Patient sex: F
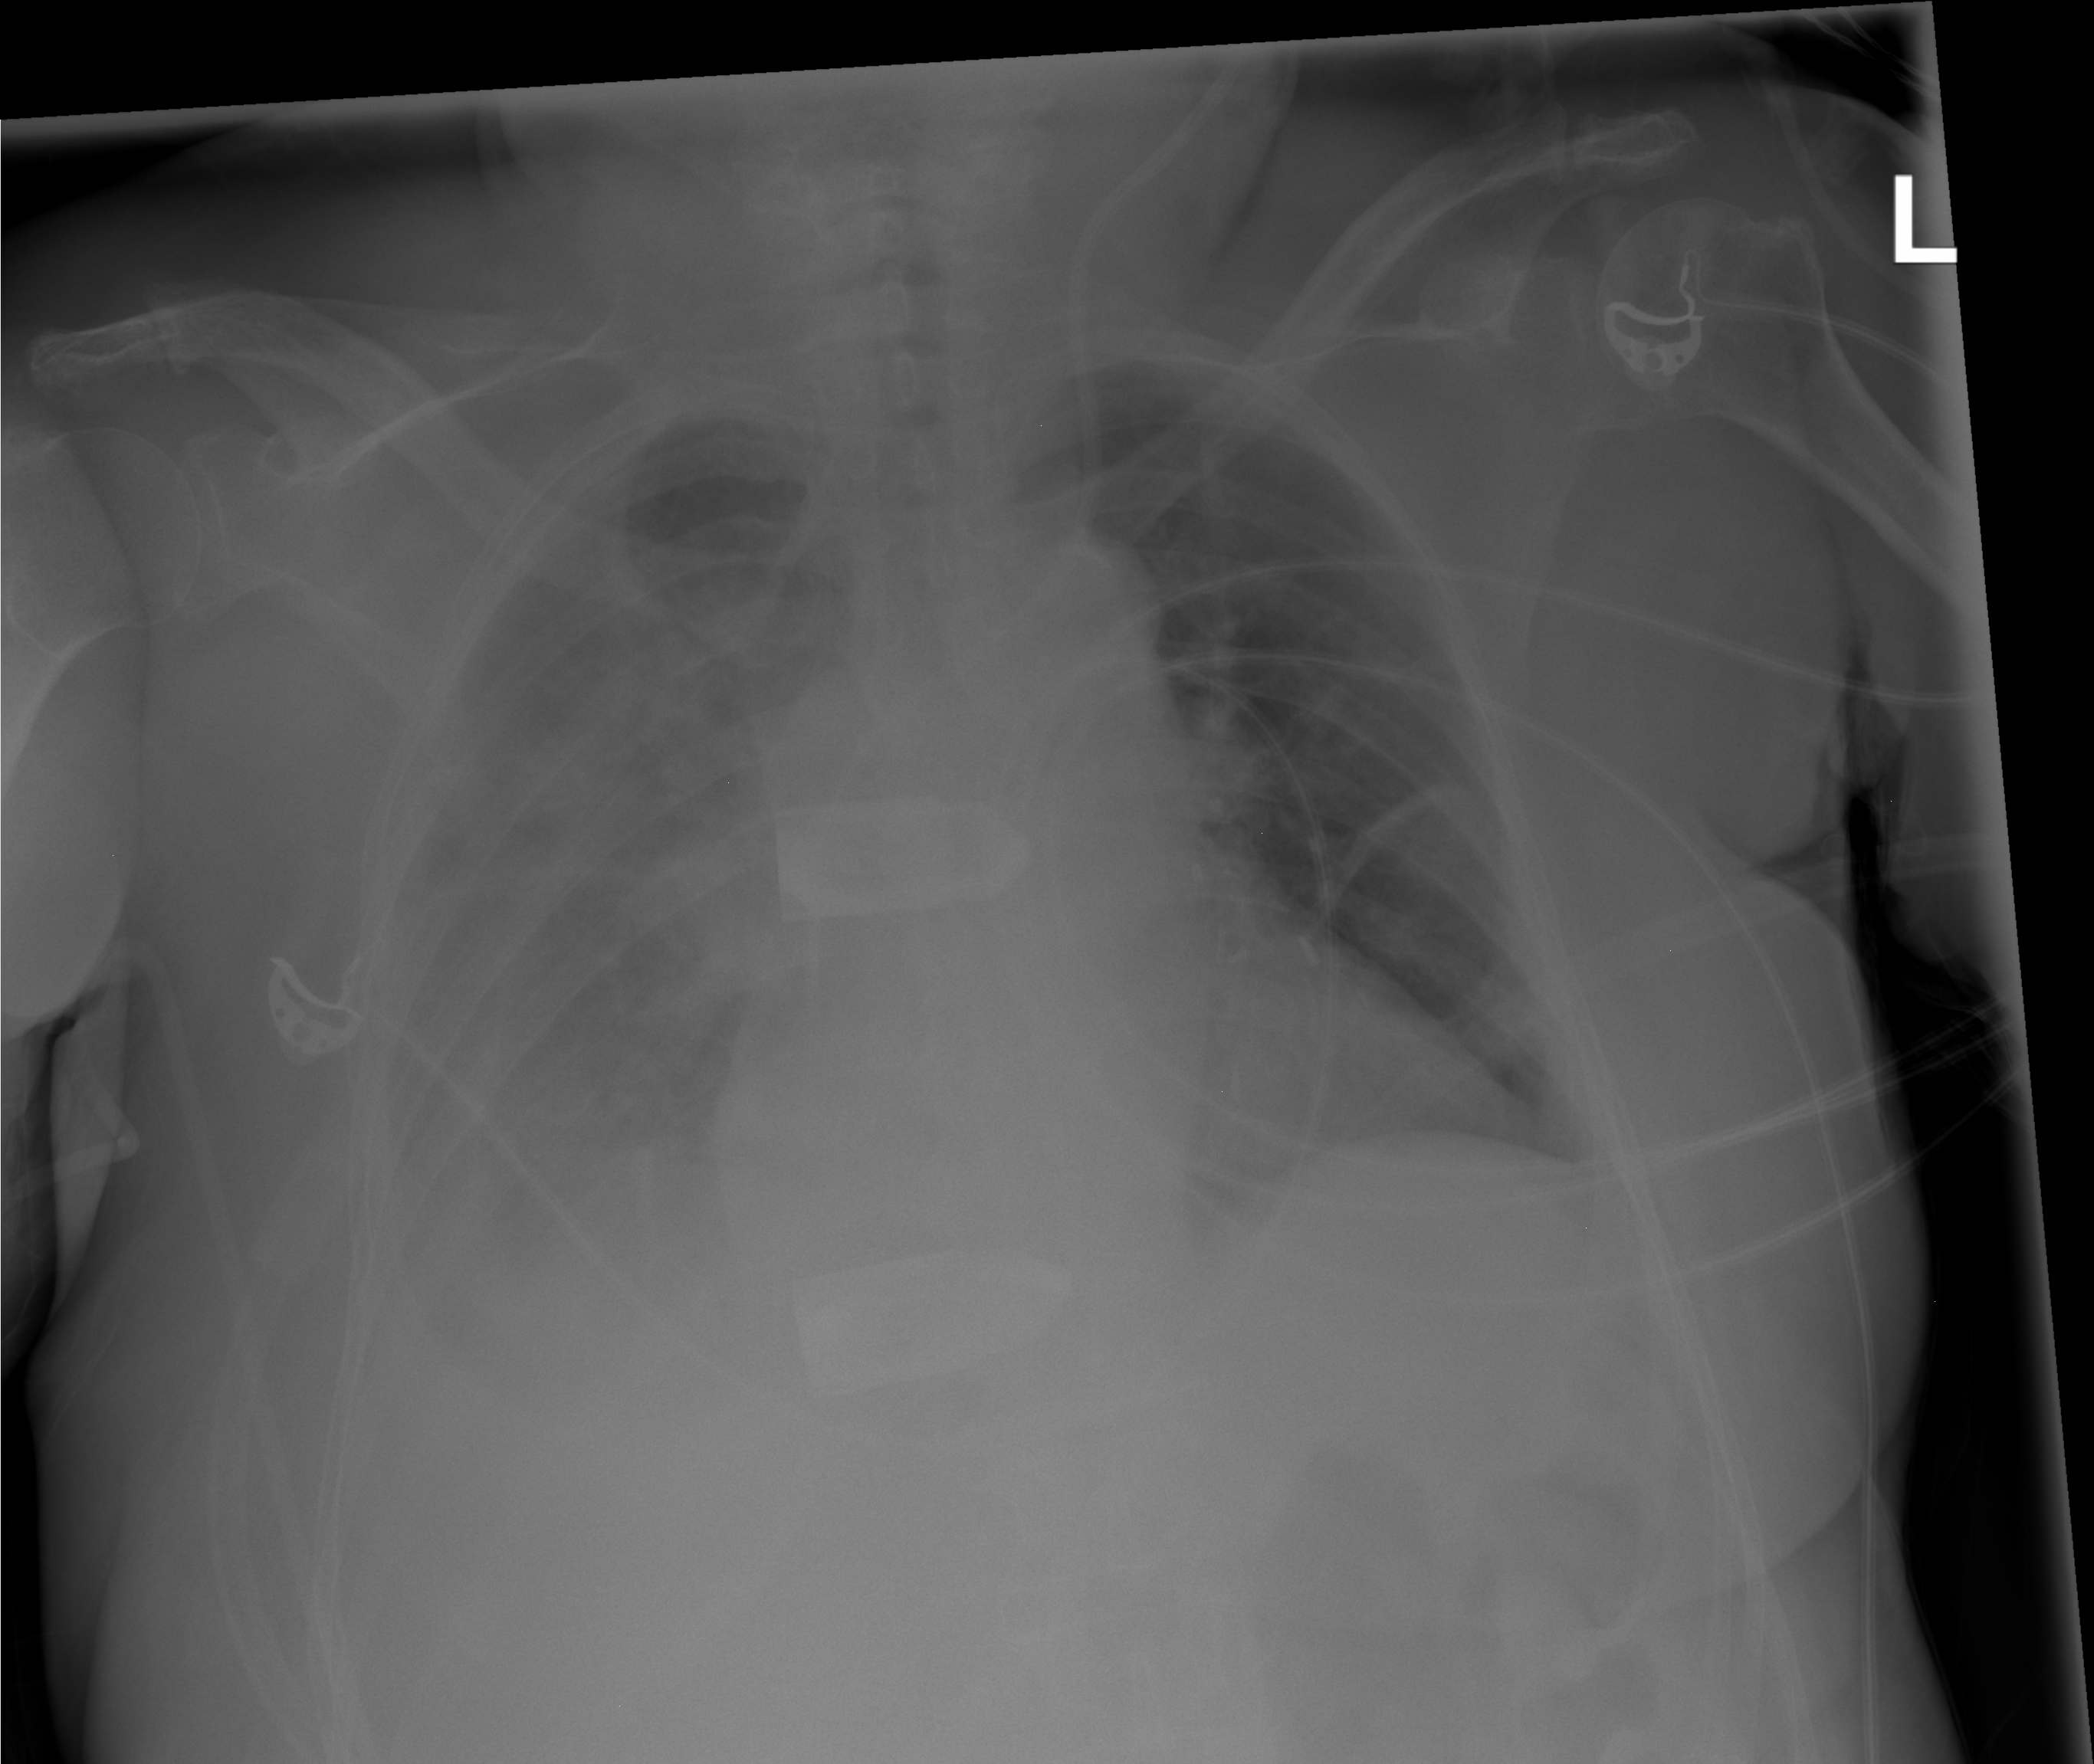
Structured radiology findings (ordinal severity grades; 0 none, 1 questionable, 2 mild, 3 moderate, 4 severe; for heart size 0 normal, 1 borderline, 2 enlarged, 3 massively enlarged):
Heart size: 1
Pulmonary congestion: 1
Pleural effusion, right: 3
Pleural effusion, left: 0
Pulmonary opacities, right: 1
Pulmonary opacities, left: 0
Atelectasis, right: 2
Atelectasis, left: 2